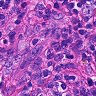
Metastatic tissue present: no